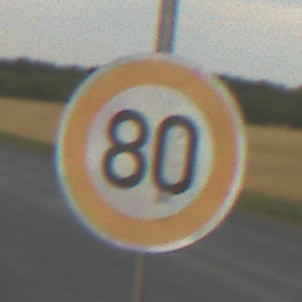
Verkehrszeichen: Geschwindigkeit80
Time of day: SunriseSunset
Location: Outdoor (RoadRail)
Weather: PartlyCloudy
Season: NotSpecified
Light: Natural